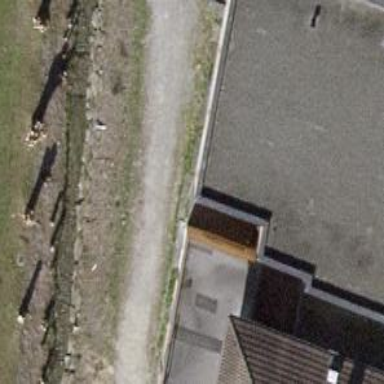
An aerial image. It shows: Path with pebblestone surface.